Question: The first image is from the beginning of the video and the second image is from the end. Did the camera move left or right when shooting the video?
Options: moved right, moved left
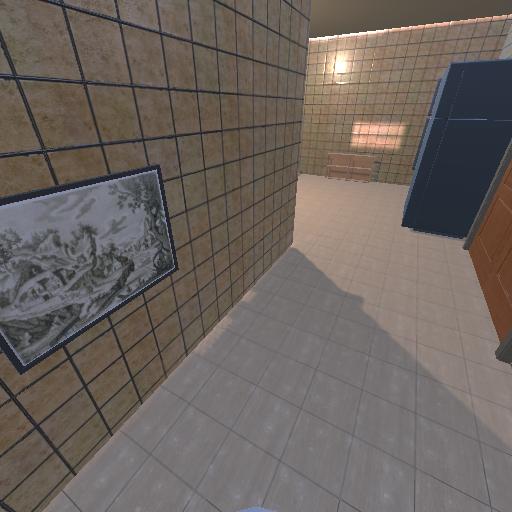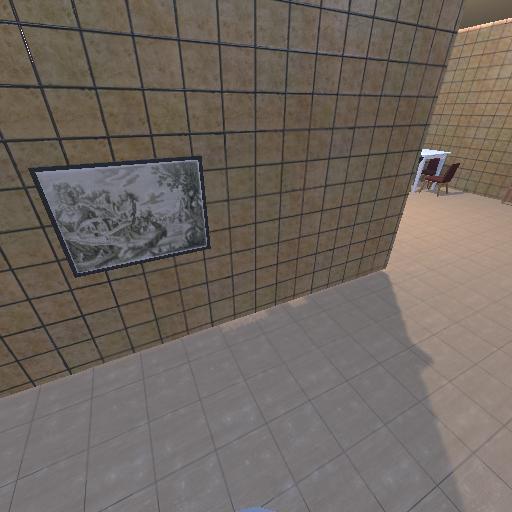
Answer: moved right